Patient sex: M
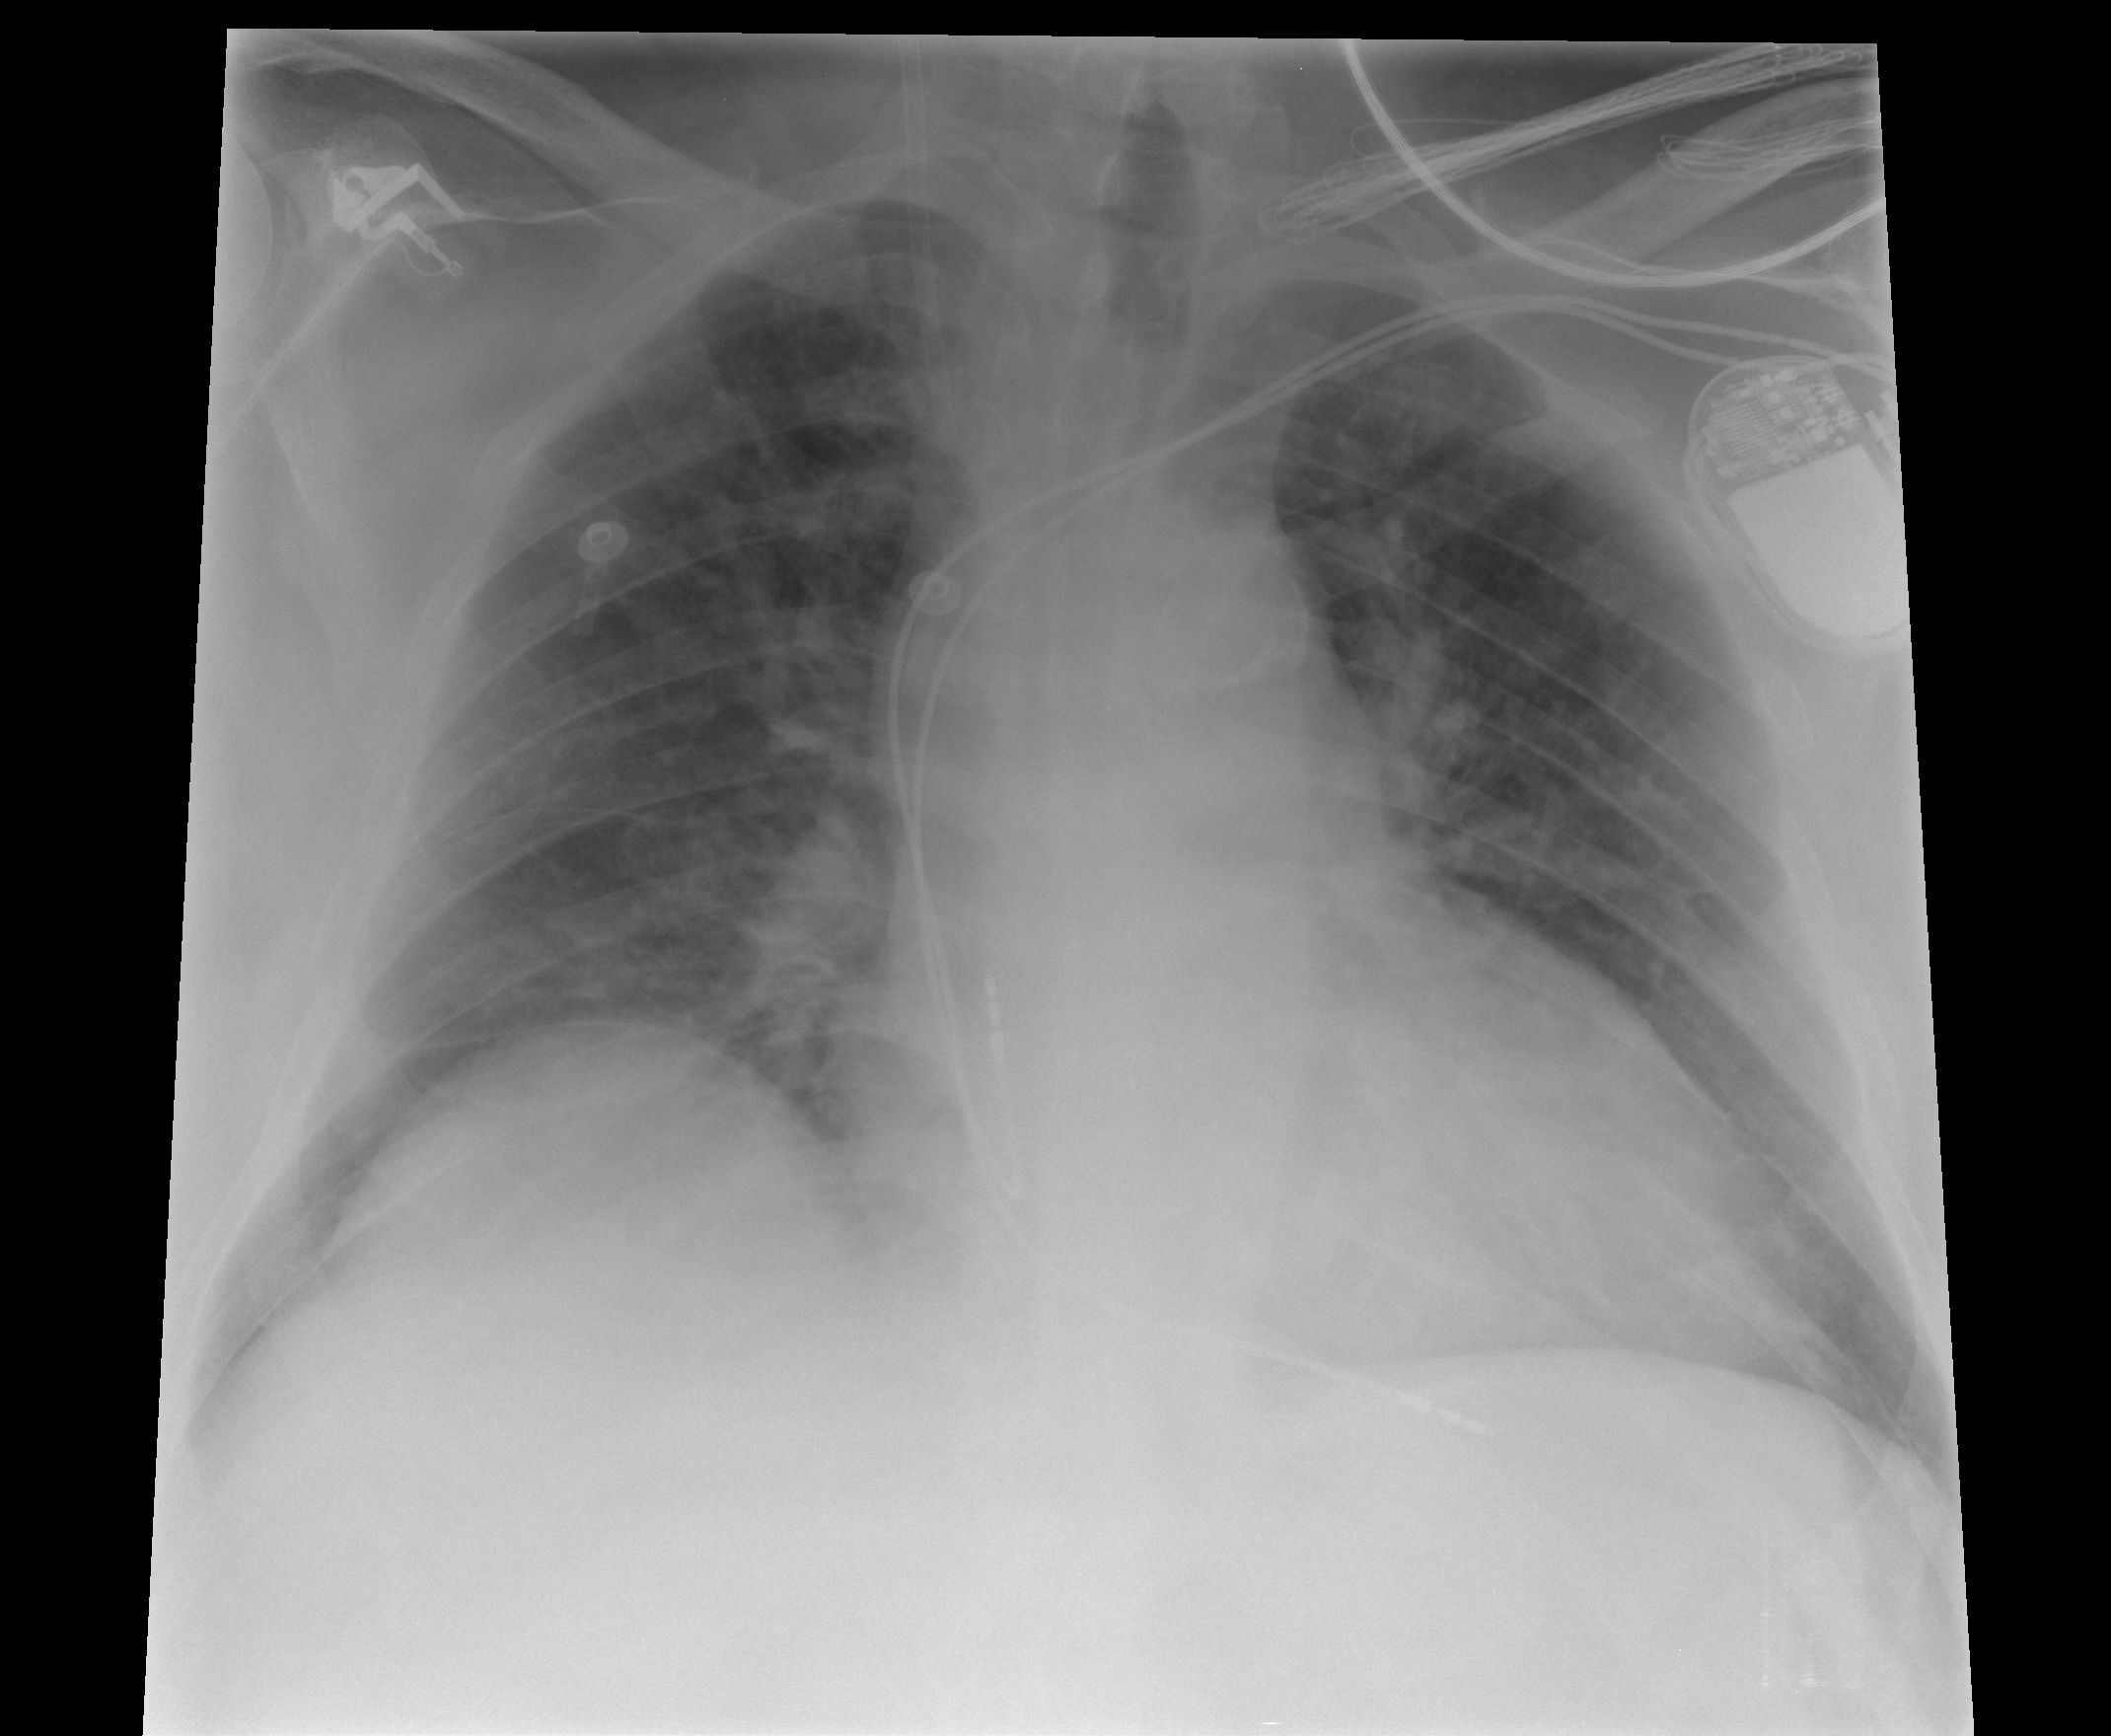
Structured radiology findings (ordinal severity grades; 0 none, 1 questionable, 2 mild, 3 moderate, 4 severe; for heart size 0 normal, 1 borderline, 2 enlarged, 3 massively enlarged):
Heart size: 2
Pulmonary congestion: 3
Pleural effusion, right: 0
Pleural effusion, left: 0
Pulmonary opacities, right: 2
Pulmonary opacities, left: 1
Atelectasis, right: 2
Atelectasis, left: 0